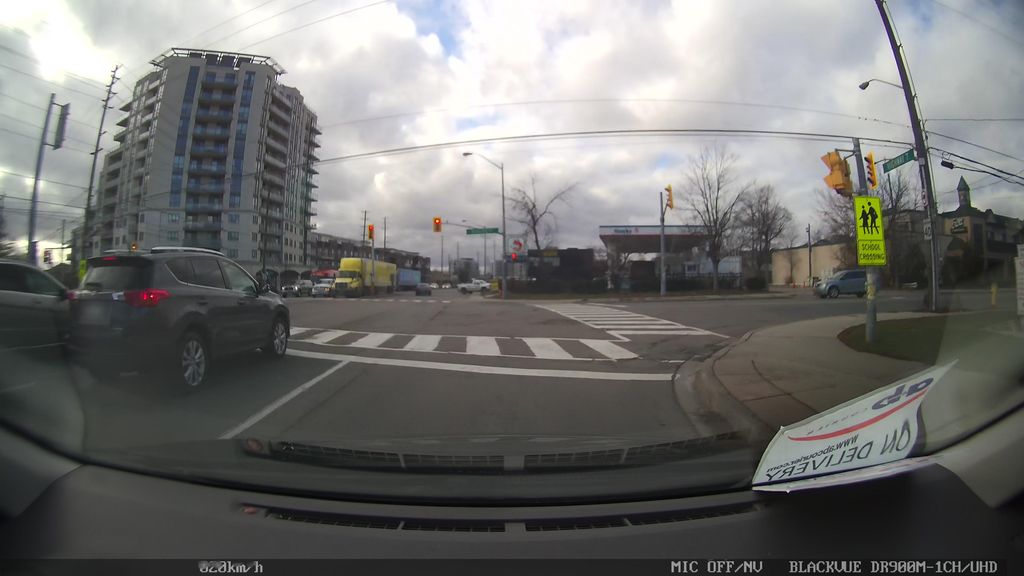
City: toronto